Field crop: maize
Growth stage: 2
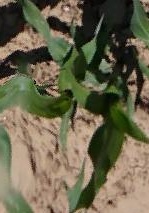
Species: maize